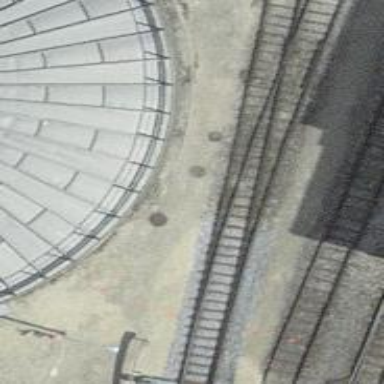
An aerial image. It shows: Railway switch.